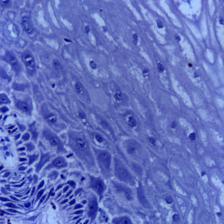
Diagnosis: Normal